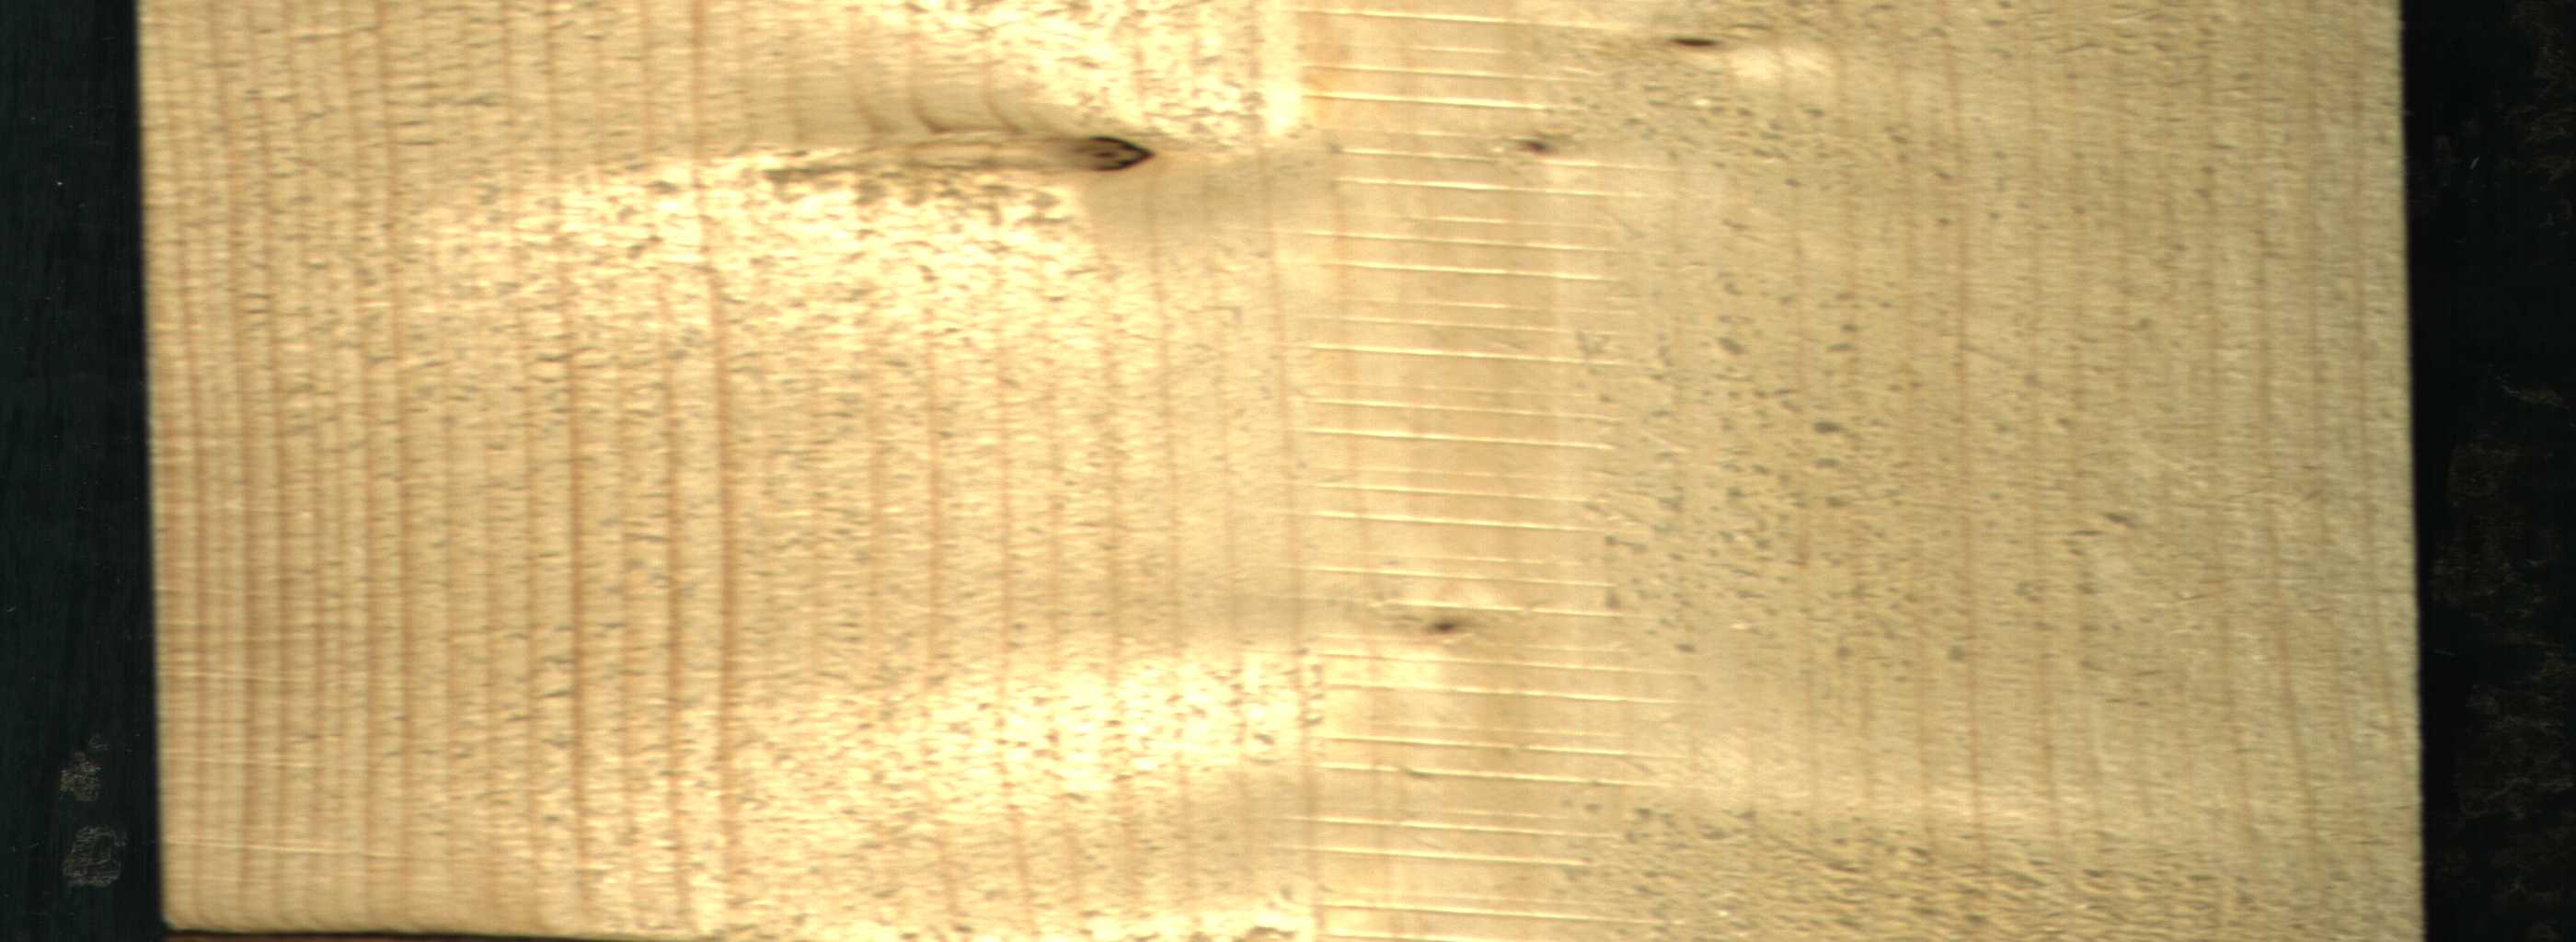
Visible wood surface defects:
Dead_Knot
Live_Knot
Live_Knot
Live_Knot